Aerial crown-view tile of a tropical tree (Barro Colorado Island, Panama), acquired 20240716:
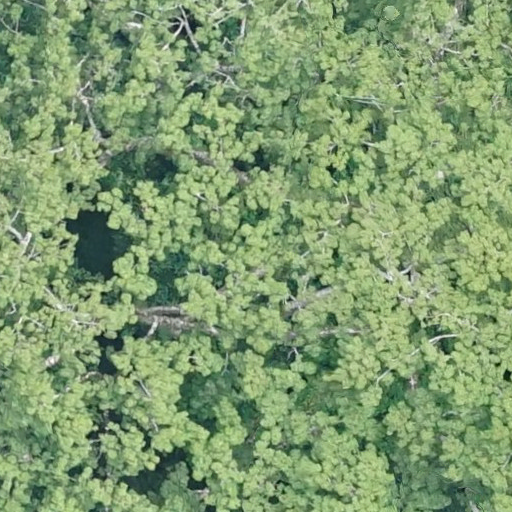
Species: Ceiba pentandra
GBIF accepted scientific name: Ceiba pentandra
Crown area: 1009.463 m²